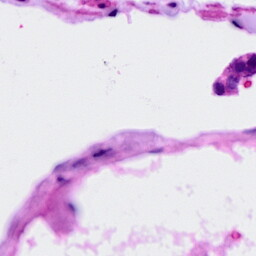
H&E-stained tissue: Ovarian